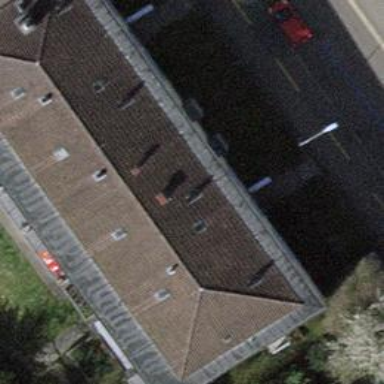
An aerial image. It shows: Building with hipped roof shape.